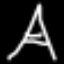
Label: The Eiffel Tower